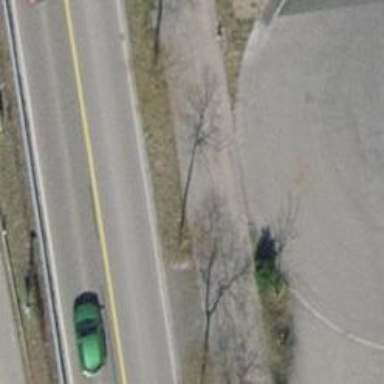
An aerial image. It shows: Avenue lined with trees.